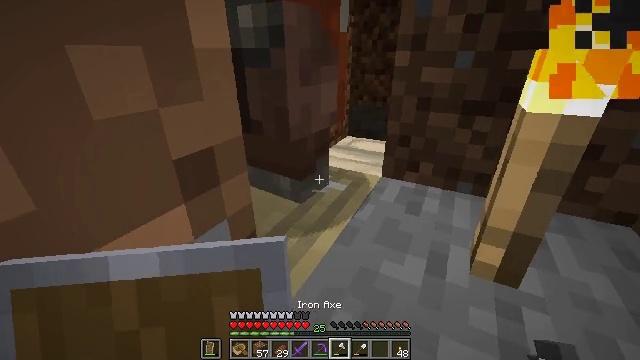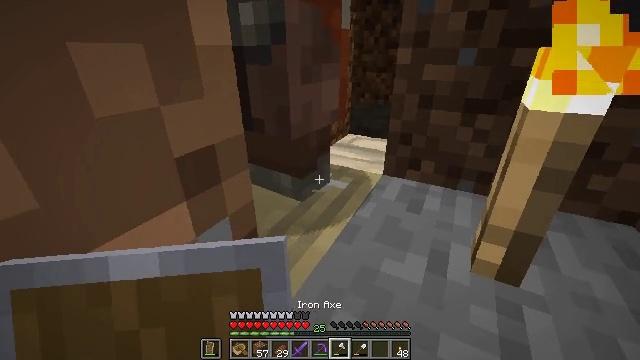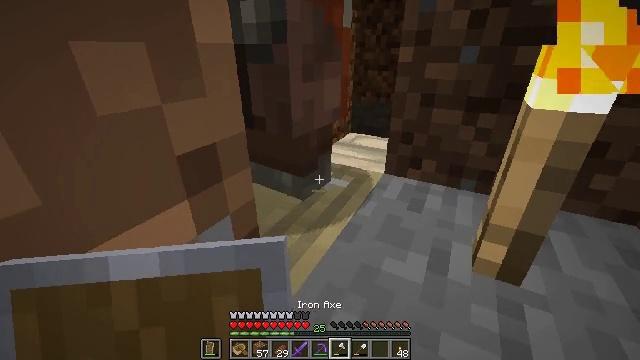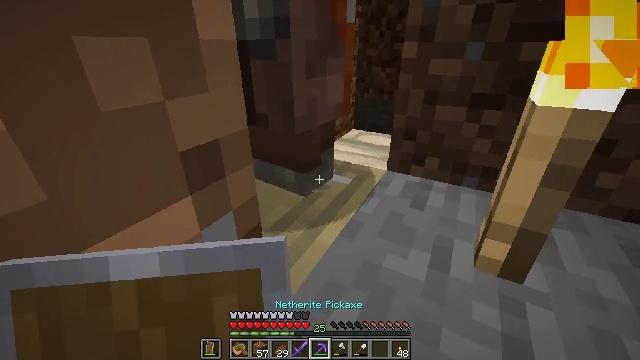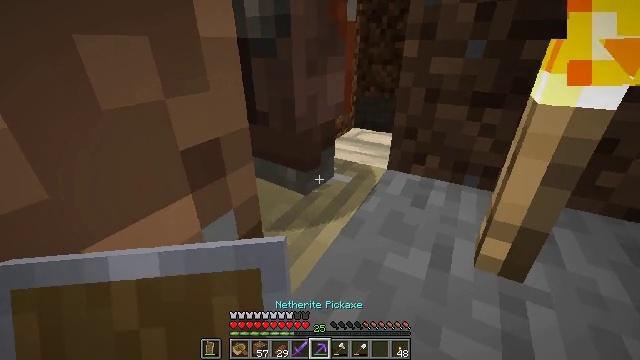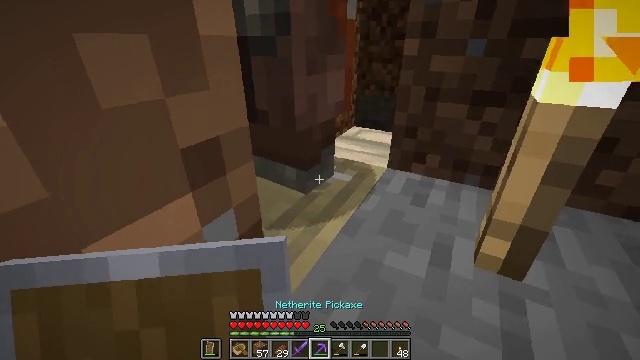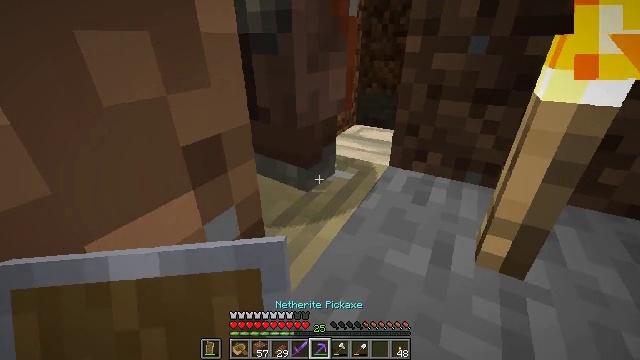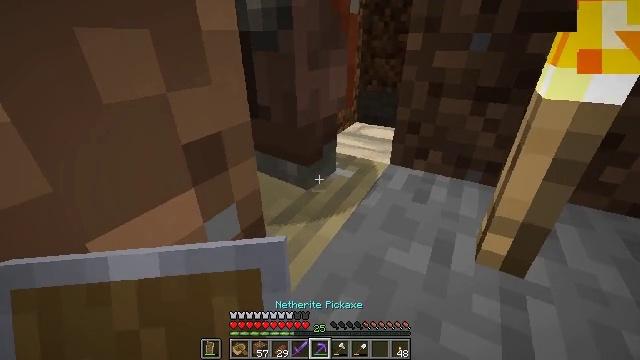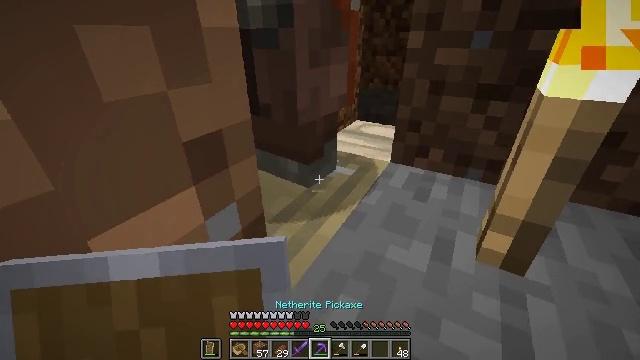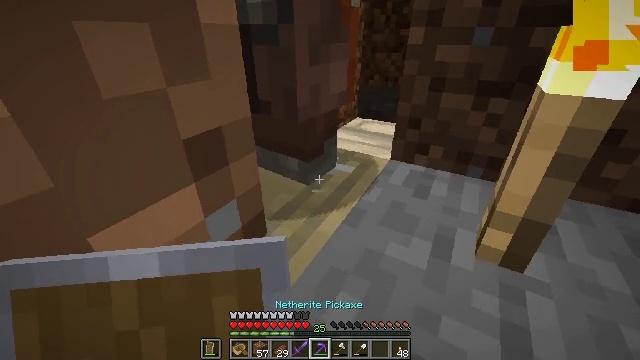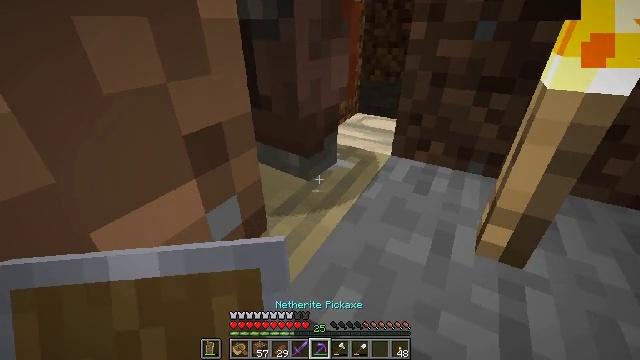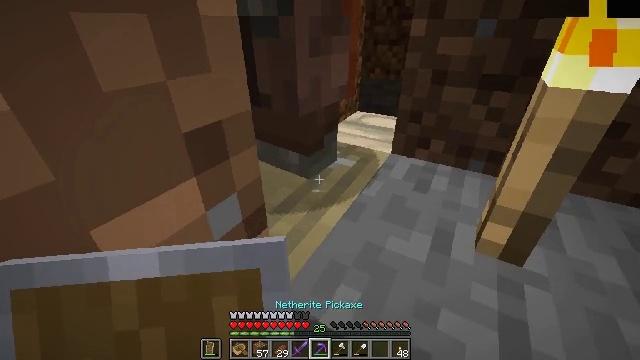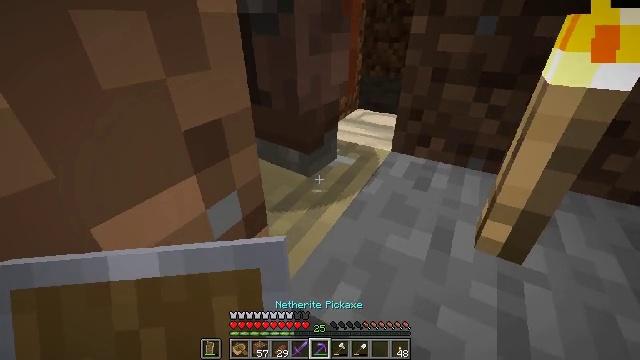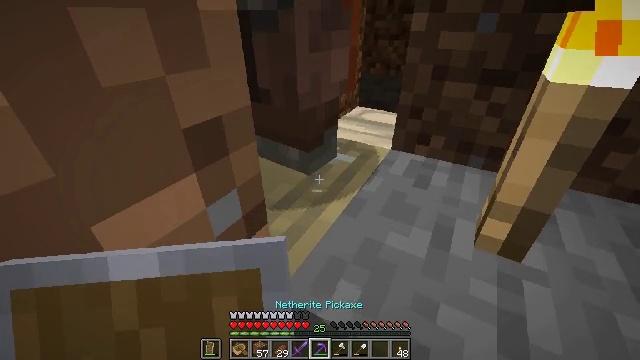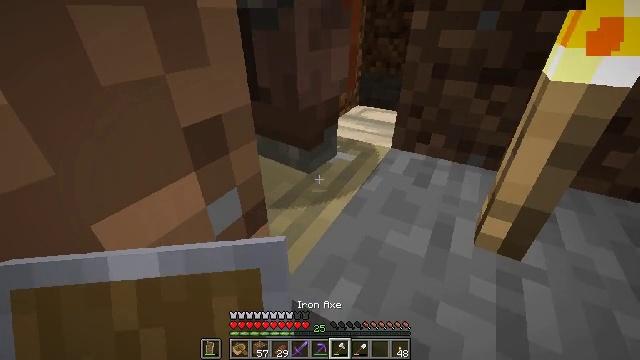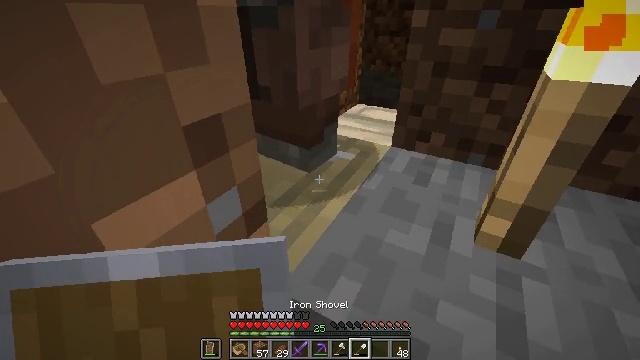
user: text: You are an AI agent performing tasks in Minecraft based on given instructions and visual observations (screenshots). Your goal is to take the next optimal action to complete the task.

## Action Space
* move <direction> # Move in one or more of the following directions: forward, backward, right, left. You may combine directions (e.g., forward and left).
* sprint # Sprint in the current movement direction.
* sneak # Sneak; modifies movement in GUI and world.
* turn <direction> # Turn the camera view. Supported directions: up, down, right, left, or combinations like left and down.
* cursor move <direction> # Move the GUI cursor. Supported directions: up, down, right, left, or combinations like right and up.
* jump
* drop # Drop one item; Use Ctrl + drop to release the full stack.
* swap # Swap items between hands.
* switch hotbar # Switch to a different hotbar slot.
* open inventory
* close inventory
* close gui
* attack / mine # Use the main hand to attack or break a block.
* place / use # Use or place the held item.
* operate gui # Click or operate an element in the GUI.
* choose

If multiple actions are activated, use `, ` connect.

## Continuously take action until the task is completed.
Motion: motion action
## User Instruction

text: Break and collect the fletching table.
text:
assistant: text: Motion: no_op
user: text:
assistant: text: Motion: no_op
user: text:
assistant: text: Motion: no_op
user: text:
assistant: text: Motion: no_op
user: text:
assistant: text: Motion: no_op
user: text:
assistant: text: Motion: no_op
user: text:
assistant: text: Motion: no_op
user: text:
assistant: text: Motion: no_op
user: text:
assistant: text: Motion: no_op
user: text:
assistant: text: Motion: no_op
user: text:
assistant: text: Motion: no_op
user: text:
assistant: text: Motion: no_op
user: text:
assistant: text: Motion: no_op
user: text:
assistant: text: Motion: no_op
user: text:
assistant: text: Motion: no_op
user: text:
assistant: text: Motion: no_op
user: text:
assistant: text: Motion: no_op
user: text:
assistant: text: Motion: no_op
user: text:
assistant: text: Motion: no_op
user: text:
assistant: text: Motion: no_op
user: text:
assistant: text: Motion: no_op
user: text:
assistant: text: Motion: turn left and down
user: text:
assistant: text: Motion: no_op
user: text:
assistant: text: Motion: no_op
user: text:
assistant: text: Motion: no_op
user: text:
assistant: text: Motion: no_op
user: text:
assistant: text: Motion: no_op
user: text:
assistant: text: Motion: no_op
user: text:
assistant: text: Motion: no_op
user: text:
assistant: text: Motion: no_op